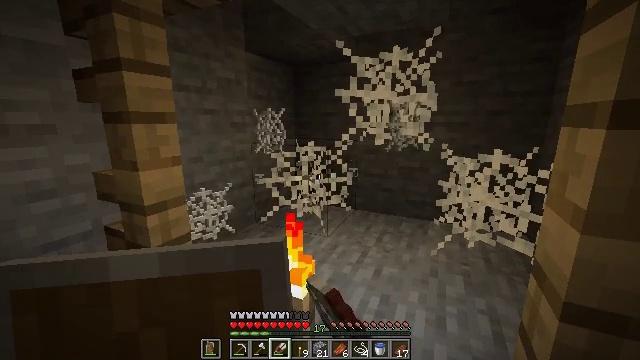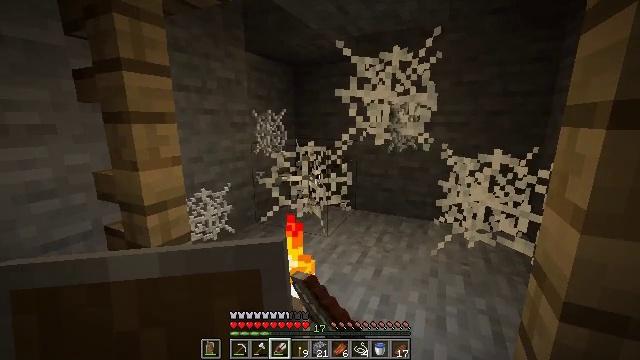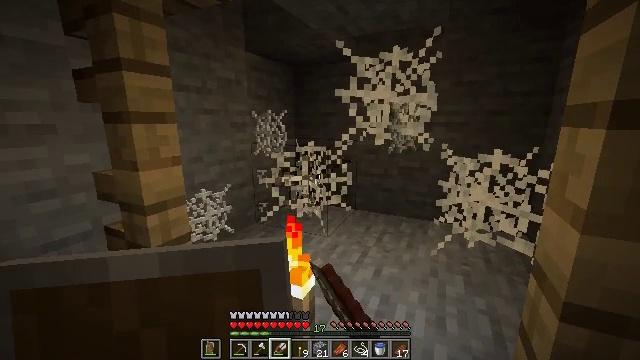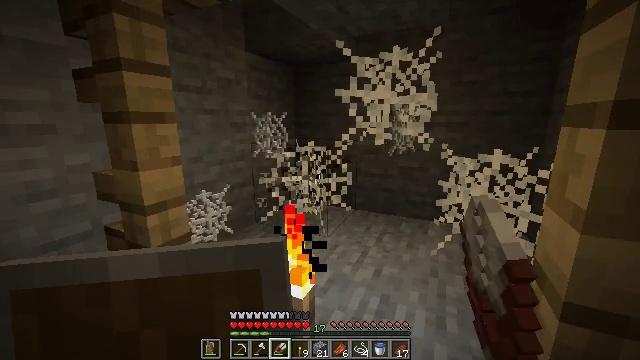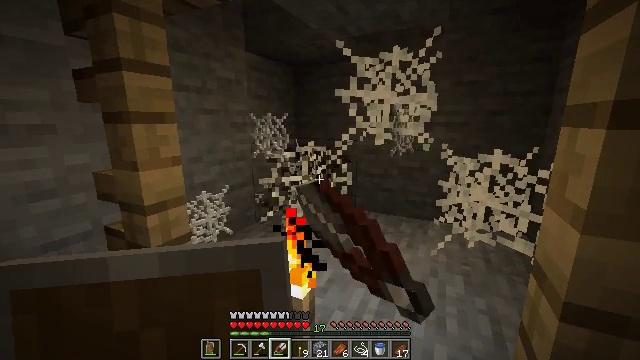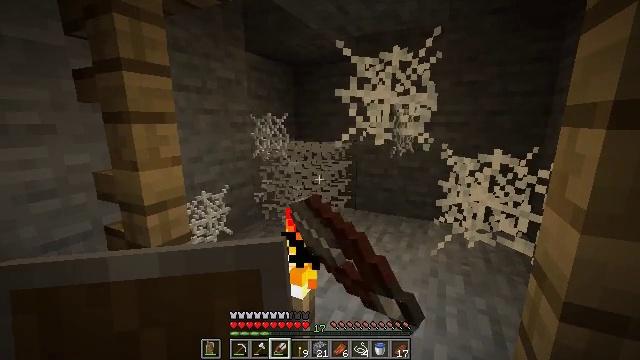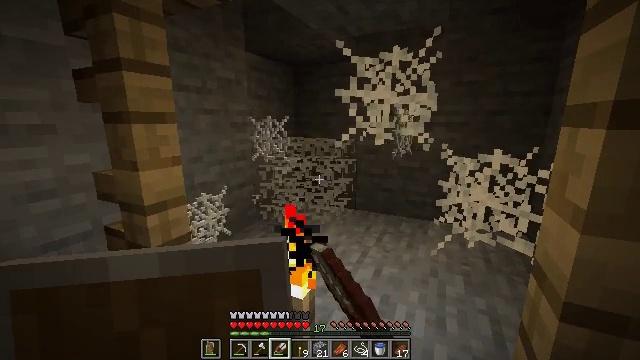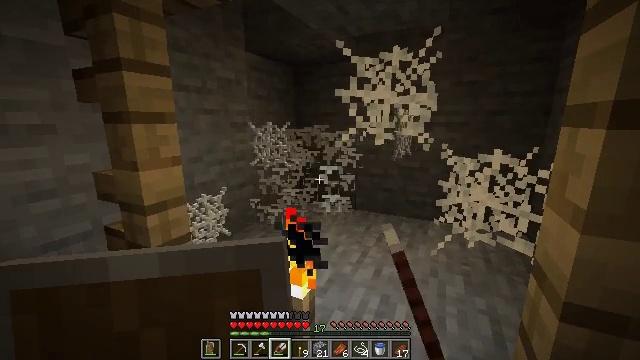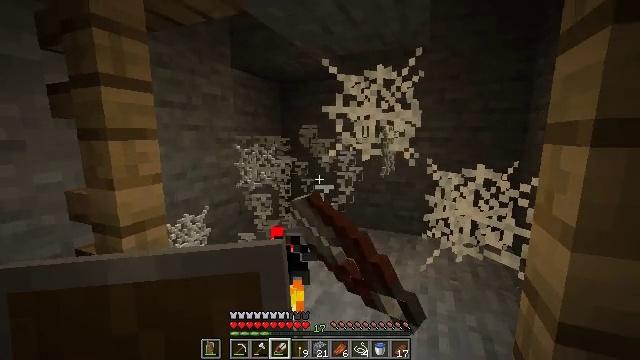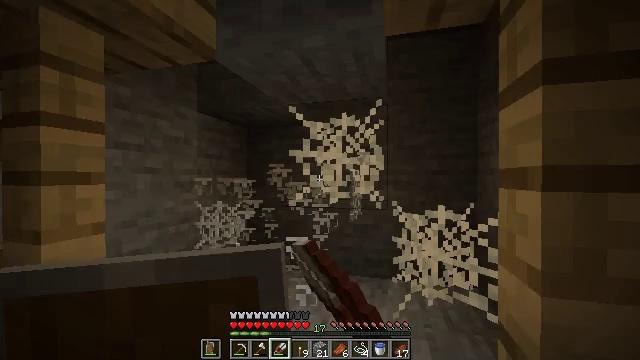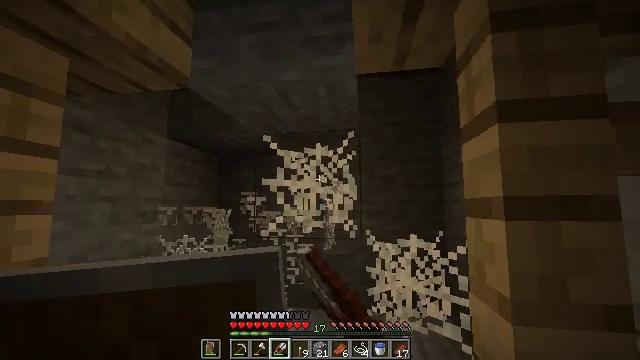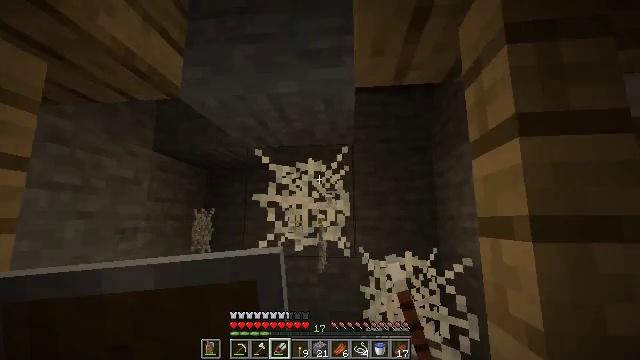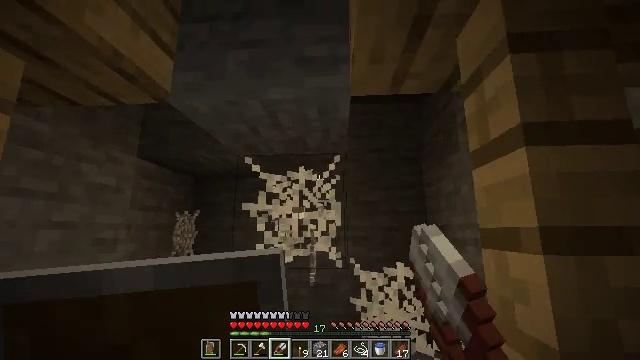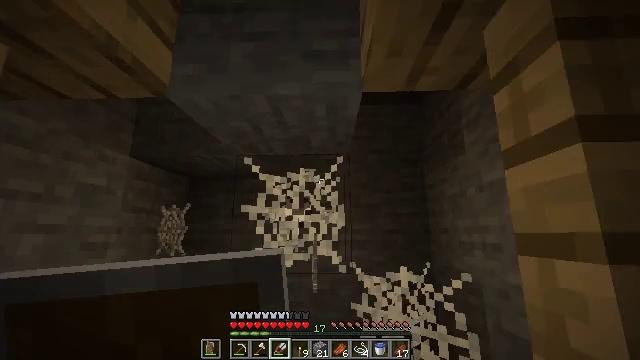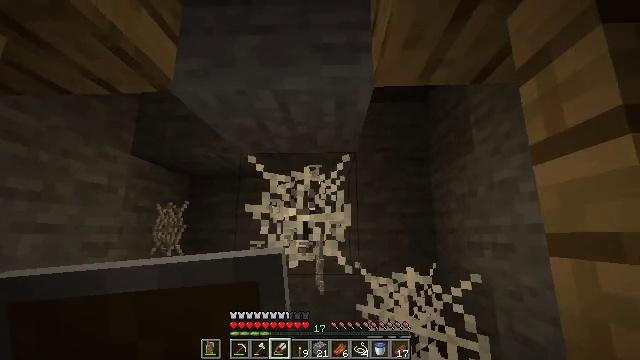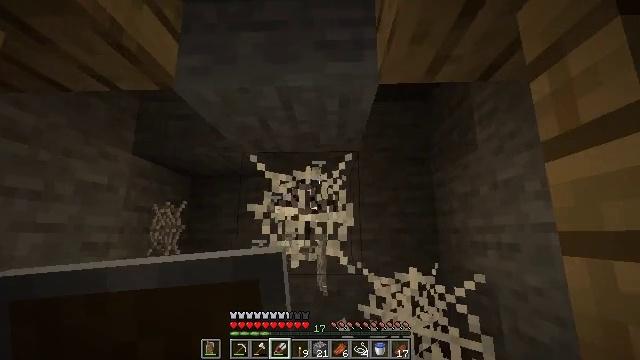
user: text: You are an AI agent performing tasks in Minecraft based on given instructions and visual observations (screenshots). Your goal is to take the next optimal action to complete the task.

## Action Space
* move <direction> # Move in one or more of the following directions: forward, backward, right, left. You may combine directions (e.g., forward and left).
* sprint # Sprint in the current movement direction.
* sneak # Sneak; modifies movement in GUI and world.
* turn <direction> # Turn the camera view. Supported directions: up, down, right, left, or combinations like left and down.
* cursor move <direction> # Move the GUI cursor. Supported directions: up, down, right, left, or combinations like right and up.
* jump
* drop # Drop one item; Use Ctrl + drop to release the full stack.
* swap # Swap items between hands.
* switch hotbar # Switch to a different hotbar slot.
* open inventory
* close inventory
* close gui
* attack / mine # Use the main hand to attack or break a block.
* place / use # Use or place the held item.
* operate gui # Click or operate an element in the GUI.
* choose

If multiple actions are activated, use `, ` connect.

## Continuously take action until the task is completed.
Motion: motion action
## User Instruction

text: Mine the cobweb to clear the path.
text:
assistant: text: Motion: sneak, attack / mine
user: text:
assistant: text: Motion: sneak, attack / mine
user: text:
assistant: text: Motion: sneak, attack / mine
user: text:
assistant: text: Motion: sneak, attack / mine
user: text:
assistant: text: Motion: sneak, attack / mine
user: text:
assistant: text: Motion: sneak, attack / mine
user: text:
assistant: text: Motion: sneak, attack / mine
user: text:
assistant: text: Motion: move forward, sneak, turn right and up, attack / mine
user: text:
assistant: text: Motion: move forward, sneak, turn right and up, attack / mine
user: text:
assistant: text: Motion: move forward and move left, sneak, turn right and up, attack / mine
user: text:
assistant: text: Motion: move forward and move left, sneak, turn right and up, attack / mine
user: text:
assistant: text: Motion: move forward and move left, sneak, turn right and up, attack / mine
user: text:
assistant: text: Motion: move forward and move left, sneak, turn right, attack / mine
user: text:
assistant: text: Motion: sneak, attack / mine
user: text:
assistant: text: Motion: sneak, attack / mine
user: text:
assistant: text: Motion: sneak, attack / mine
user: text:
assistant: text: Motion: sneak, attack / mine
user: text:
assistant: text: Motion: sneak, attack / mine
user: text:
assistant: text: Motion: sneak, attack / mine
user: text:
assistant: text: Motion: sneak, attack / mine
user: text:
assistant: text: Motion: sneak, attack / mine
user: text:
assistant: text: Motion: sneak, turn right and down, attack / mine
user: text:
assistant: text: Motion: sneak, turn right and down, attack / mine
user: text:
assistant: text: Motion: move forward and move left, sneak, turn right and down, attack / mine
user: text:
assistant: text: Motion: move forward and move left, sneak, turn right and down, attack / mine
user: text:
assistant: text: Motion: move forward and move left, sneak, turn right and down, attack / mine
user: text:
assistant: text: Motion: move forward and move left, sneak, attack / mine
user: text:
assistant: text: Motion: move forward and move left, sneak, attack / mine
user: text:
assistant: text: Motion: sneak, attack / mine
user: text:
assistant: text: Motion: sneak, turn right, attack / mine